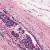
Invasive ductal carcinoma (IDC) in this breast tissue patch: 0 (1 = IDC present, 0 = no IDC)